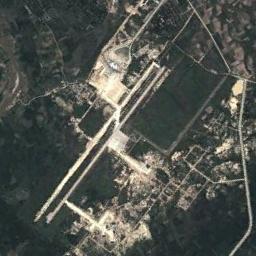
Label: airport